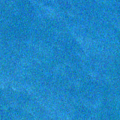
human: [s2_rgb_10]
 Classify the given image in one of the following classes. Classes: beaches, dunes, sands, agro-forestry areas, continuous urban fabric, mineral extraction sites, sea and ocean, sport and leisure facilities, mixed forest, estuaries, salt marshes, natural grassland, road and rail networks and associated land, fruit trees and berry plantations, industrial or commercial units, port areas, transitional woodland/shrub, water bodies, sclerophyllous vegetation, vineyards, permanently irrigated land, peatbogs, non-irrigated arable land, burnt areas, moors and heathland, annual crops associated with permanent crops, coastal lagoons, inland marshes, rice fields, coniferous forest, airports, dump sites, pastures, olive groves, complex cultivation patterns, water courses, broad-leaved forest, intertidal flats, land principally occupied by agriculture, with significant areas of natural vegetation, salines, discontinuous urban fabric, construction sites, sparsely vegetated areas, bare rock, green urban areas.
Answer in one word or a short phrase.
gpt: sea and ocean